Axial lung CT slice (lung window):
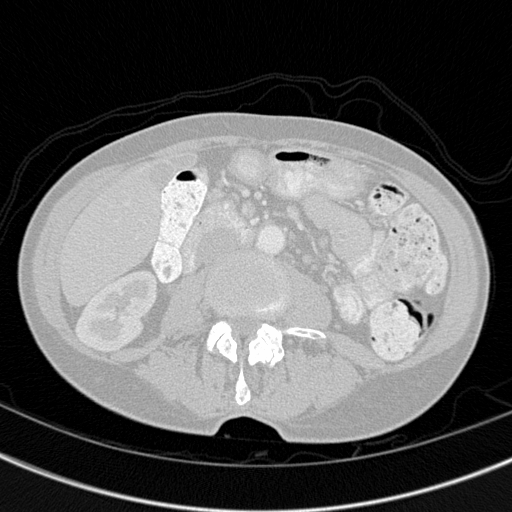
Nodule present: no